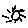
Label: sun